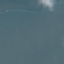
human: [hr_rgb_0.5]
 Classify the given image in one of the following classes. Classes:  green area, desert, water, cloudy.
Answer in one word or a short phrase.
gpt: water